Frequency: 99900
Velocity: 0,3100
Power: 28,1
Pulse duration: 0,0000001
Pass count: 1
Magnification: 10
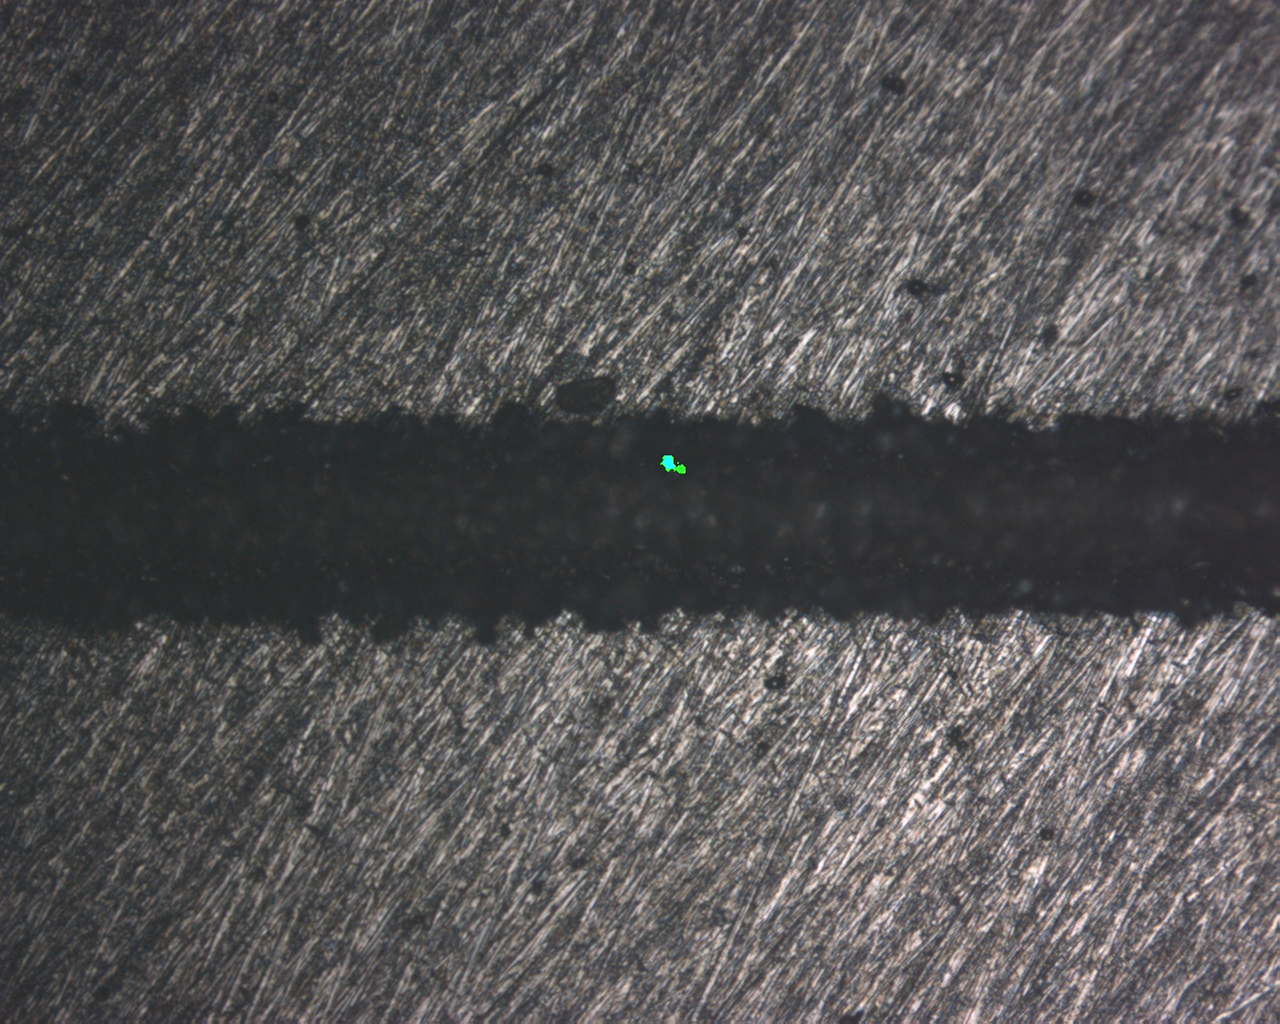
Measured width: 148.659
Other width: 88.535